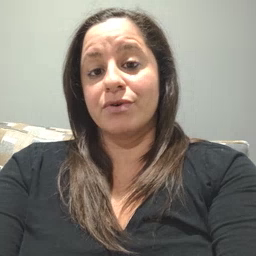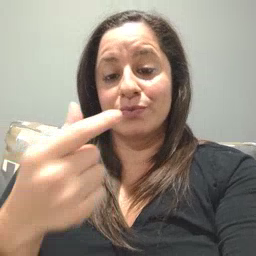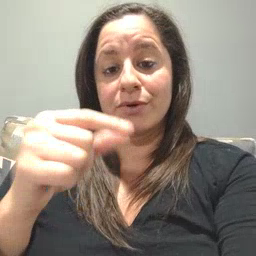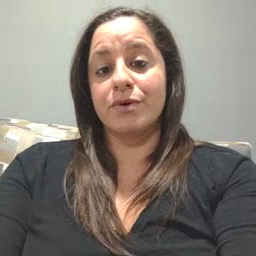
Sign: green